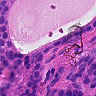
Metastatic tissue present: yes